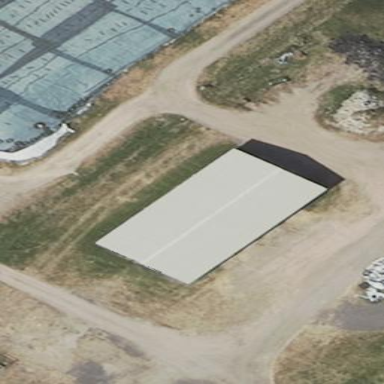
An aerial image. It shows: Gabled grey farm auxiliary building with roof oriented along its structure.